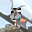
Label: 9